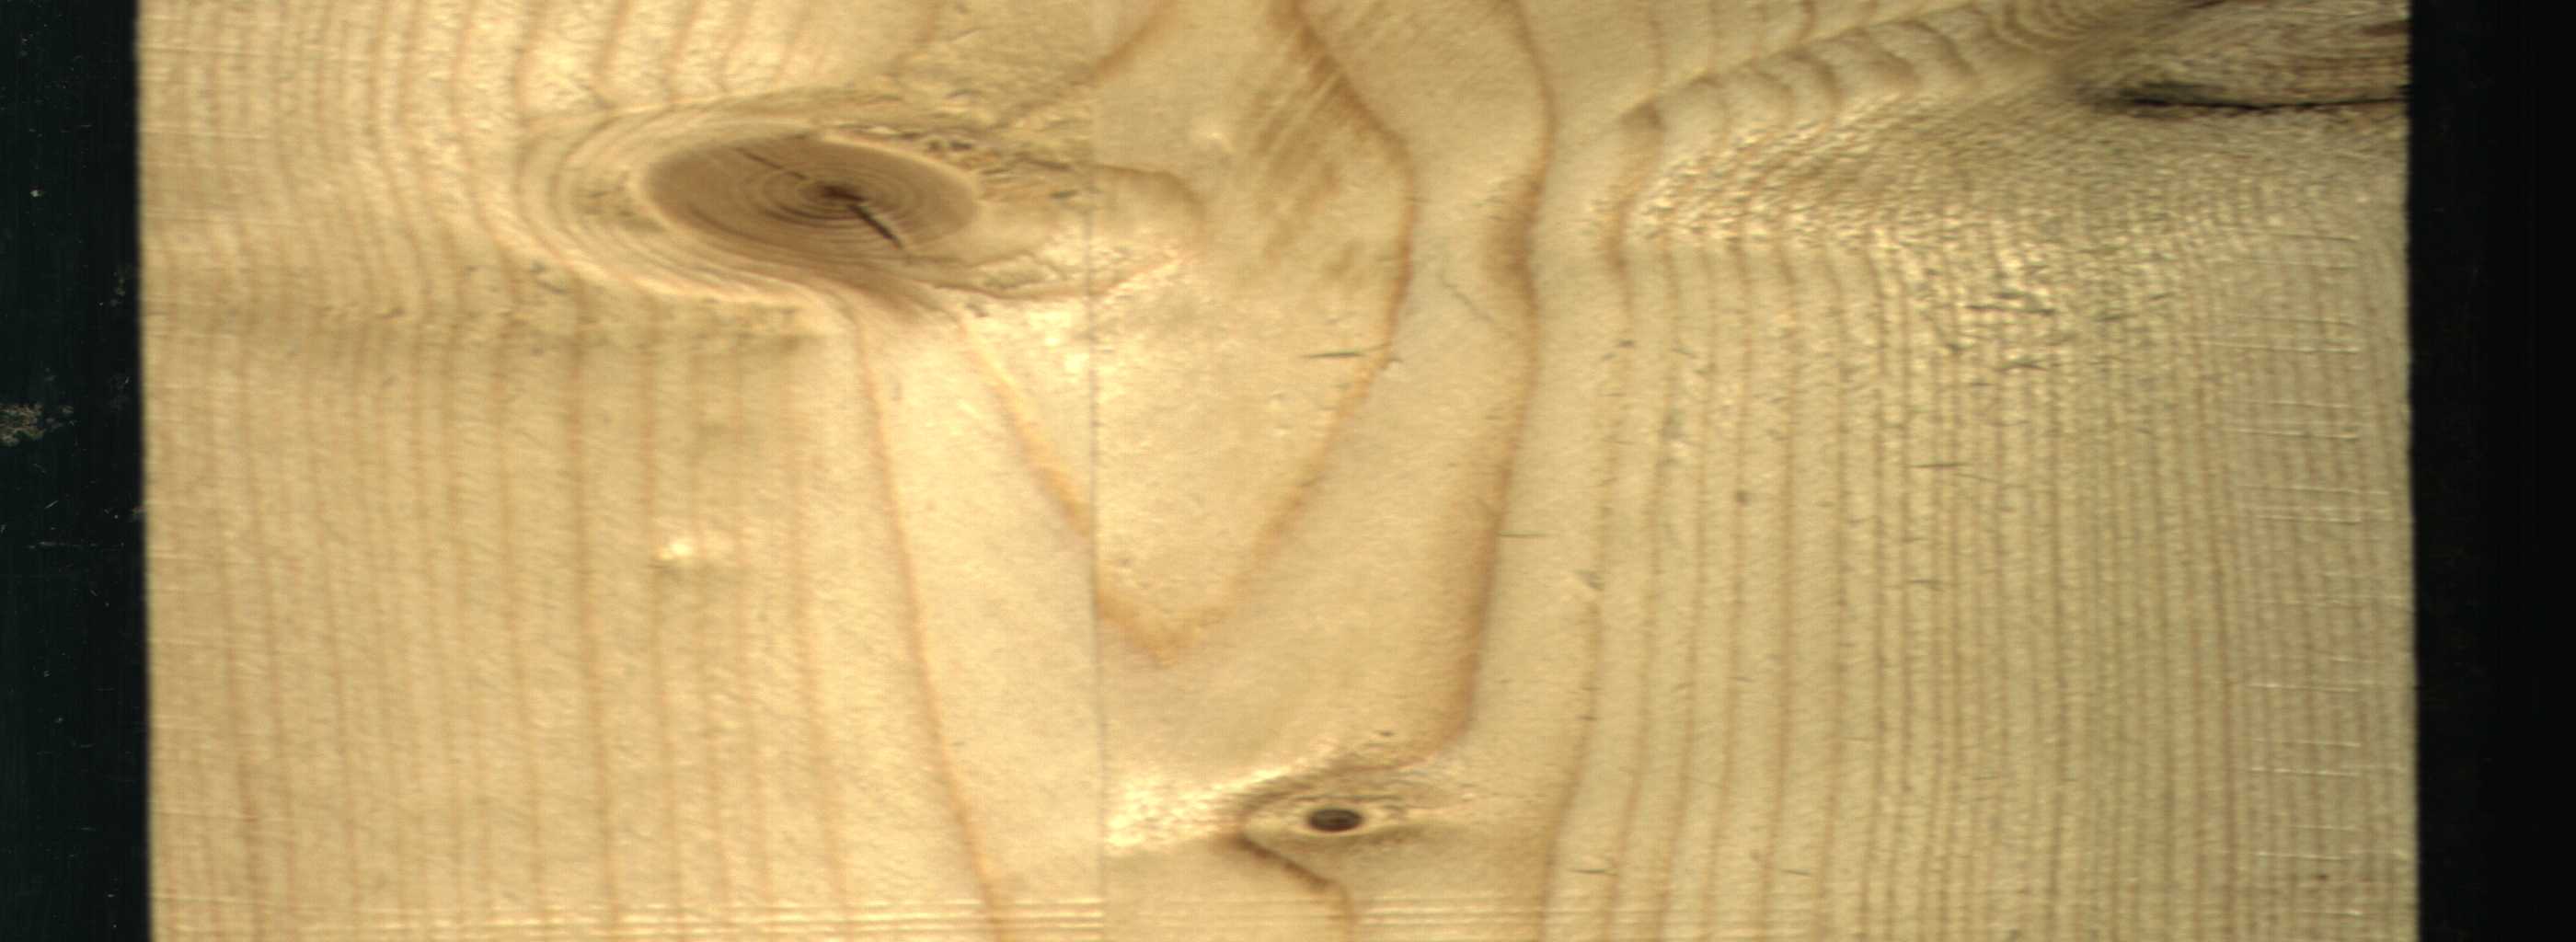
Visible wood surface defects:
knot_with_crack
Dead_Knot
Dead_Knot